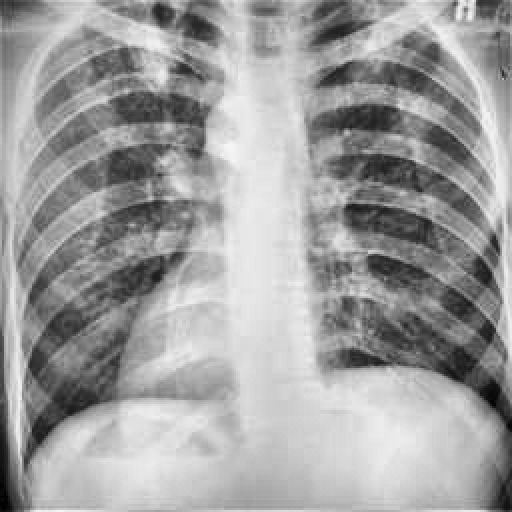
Finding: TUBERCULOSIS